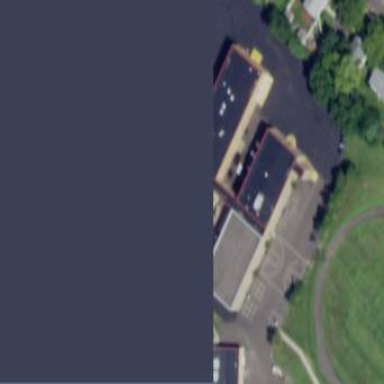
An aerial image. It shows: School building.